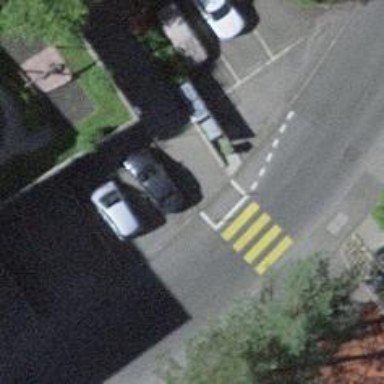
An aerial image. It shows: Pedestrian crossing with zebra markings on footway.